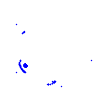
Particle: kaon